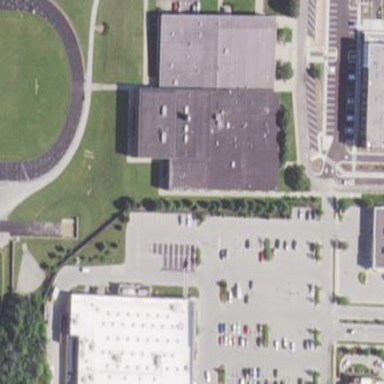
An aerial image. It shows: School building.